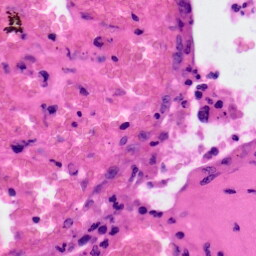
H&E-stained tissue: Colon